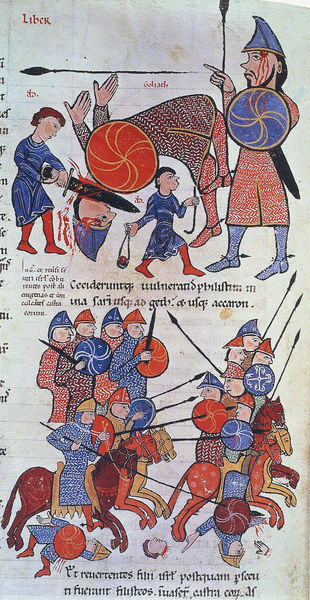
Titel: Bibel von León
Standort: Herstellungsort: Léon (EU - E)
Institution: León, Colegiata de San Isidoro
Schlagwörter: blau, kampf, kopf, ausschnitt, zeichnung, rot, enthauptung, kleidung, köpfen, tod, tot, blatt, pferd, pferde, reiter, schrift, krieg, schlacht, lanze, flucht, schild, blut, buch, schwert, schwerter, text, waffen, ritter, rüstung, mittelalter, krieger, lanzen, speer, speere, schleuder, pfeil, englisch, latein, anleitung, buchmalerei, kettenhemd, tötung, püferde, kettenhelm